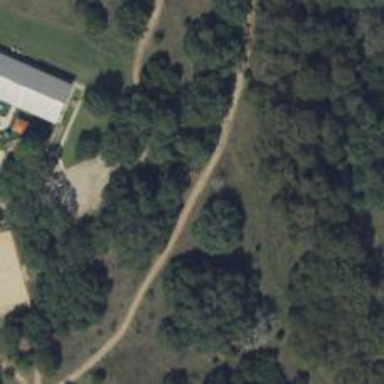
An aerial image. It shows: Path.